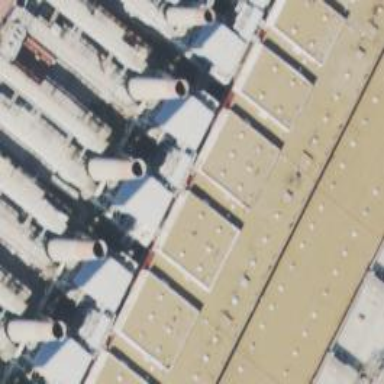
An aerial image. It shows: Steam turbine generator.